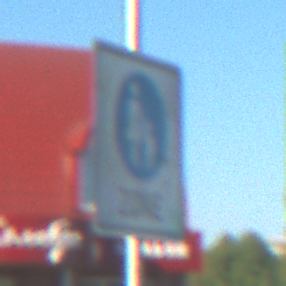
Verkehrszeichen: BeginnFussgaengerzone
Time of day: MorningAfternoon
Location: Outdoor (Urban)
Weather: Clear
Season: NotSpecified
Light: Natural